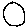
Label: circle